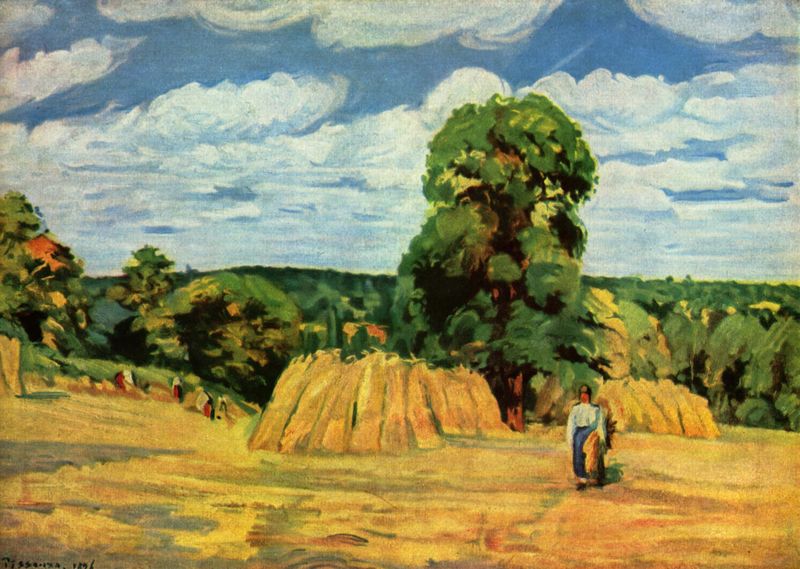
Titel: Ernte
Künstler: Camille Pissarro
Standort: Paris
Institution: Musée d'Orsay
Schlagwörter: baum, blau, blätter, gemälde, himmel, mann, schatten, weiß, wolken, bäume, frauen, gelb, grün, impressionismus, kubismus, landschaft, menschen, ocker, braun, frankreich, frau, kleid, licht, schwarz, stroh, rot, wolke, beige, expressionismus, flächig, rock, hemd, mensch, signatur, feld, felder, horizont, hügel, natur, sonne, personen, person, wald, anhöhe, arbeit, bauern, landschft, sommer, acker, bäuerin, bündel, ernte, feldarbeit, garben, getreide, heu, heuernte, korn, mittag, fläche, sonnenlicht, bauernhof, herbst, van gogh, arbeiter, blue, oil, people, red, white, women, blouse, gold, green, modern, painting, skirt, woman, yellow, oil painting, brown, striche, bauer, waldrand, panorama, maschine, haufen, pleinair, heuhaufen, scharz, picasso, cloud, clouds, man, rocks, sky, tree, laubbäume, field, hills, house, landscape, nature, orange, peasant, horizon, landscahft, summer, sun, trees, spätsommer, leuchtend, grass, ähren, impressionism, purple, shadow, sense, kandinsky, farbigkeit, scene, abstract, heuschober, rural, sunny, valley, leaves, pisarro, pissaro, horiont, gleißend, crop, large, farm, farmer, feild, helfer, ährenbündel, sensen, outdoors, fields, weizenfeld, shade, shadows, paint, aufgestellt, blue sky, worker, arbeiterin, stones, näume, workers, pissarro, stoh, hay, straw, stoppelfeld, impessionismus, mahd, korngarben, countryside, corn, wheat, feldarbeiterin, haystack, oak, harvest, haystacks, r, äre, impressionismuns, hots, immpressionalismus, stacks, stohernte, deciduous, mowing, bushel, natrue, harvesting hay, haycutting, haystacck, hay rick